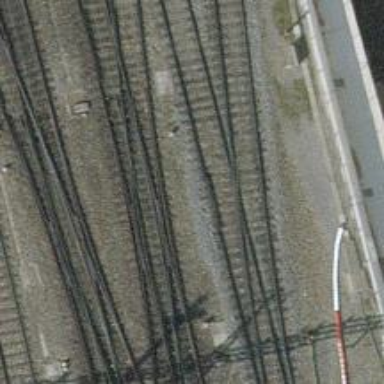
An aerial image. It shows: Railway track with electrified contact lines. This is siding track.